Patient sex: M
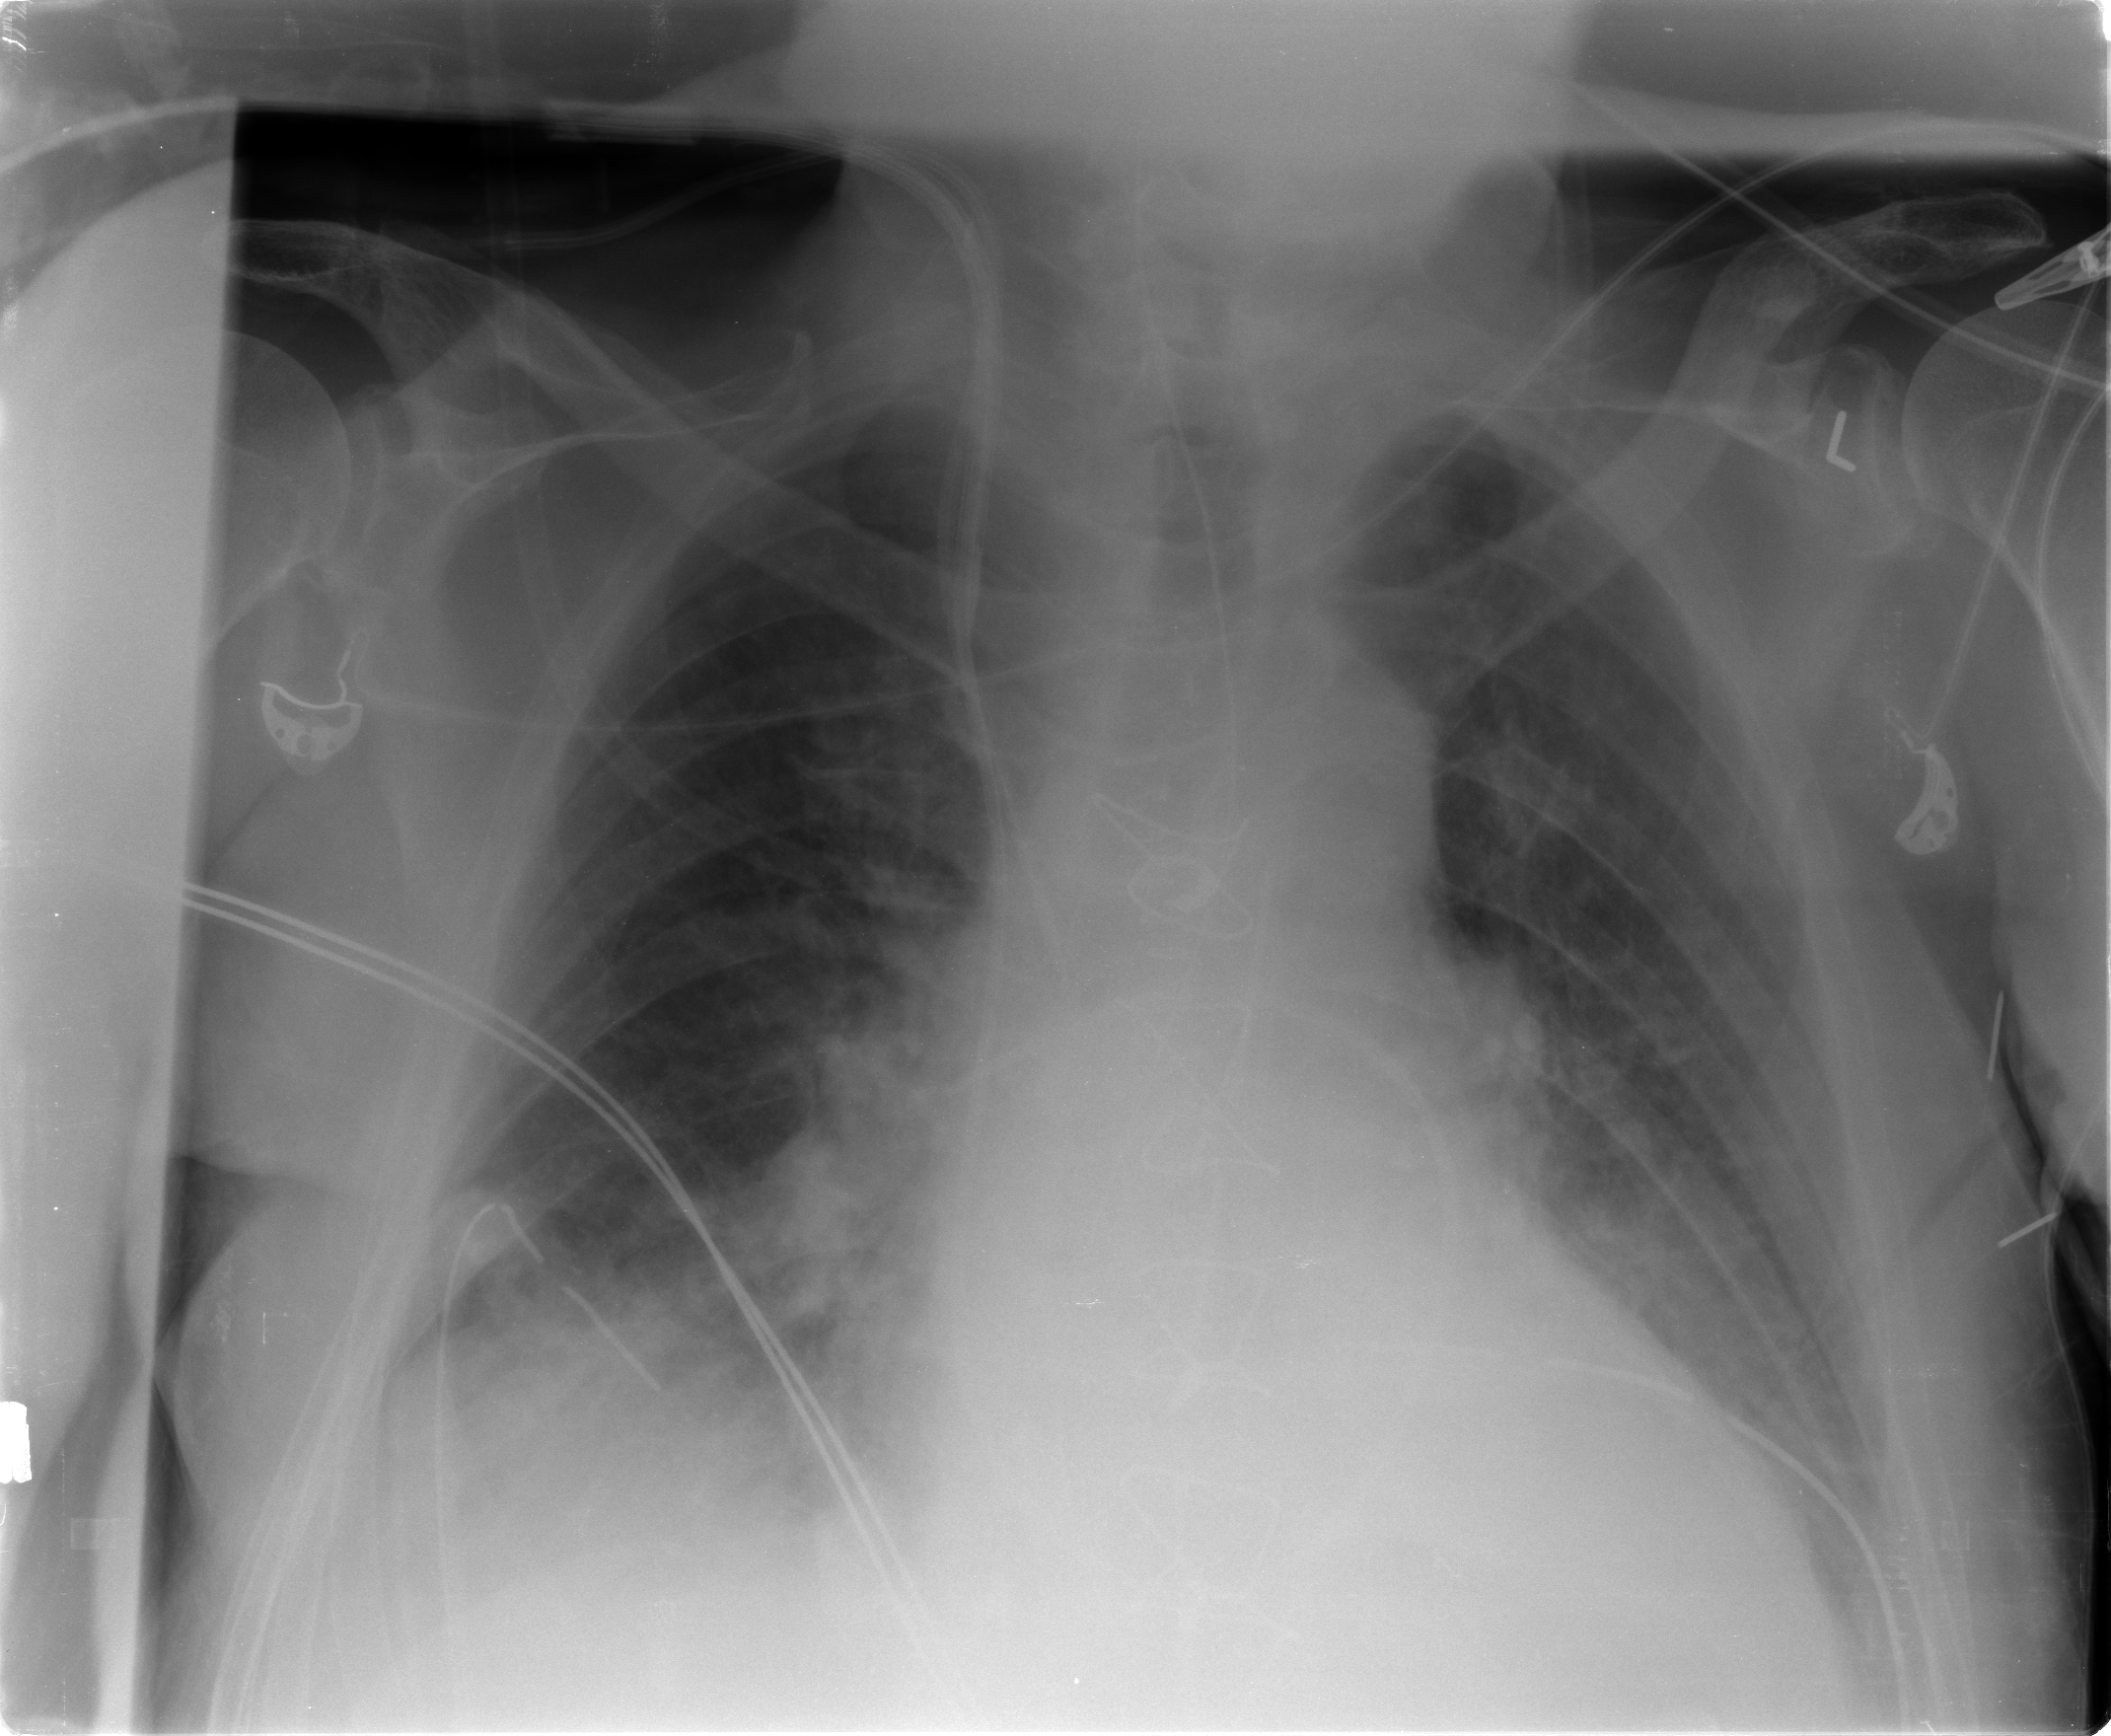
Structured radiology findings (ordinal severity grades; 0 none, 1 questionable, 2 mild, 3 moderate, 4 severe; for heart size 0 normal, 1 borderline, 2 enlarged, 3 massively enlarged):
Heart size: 2
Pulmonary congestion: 2
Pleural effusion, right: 2
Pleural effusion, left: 2
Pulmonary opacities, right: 1
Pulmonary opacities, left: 0
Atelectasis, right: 3
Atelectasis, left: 1